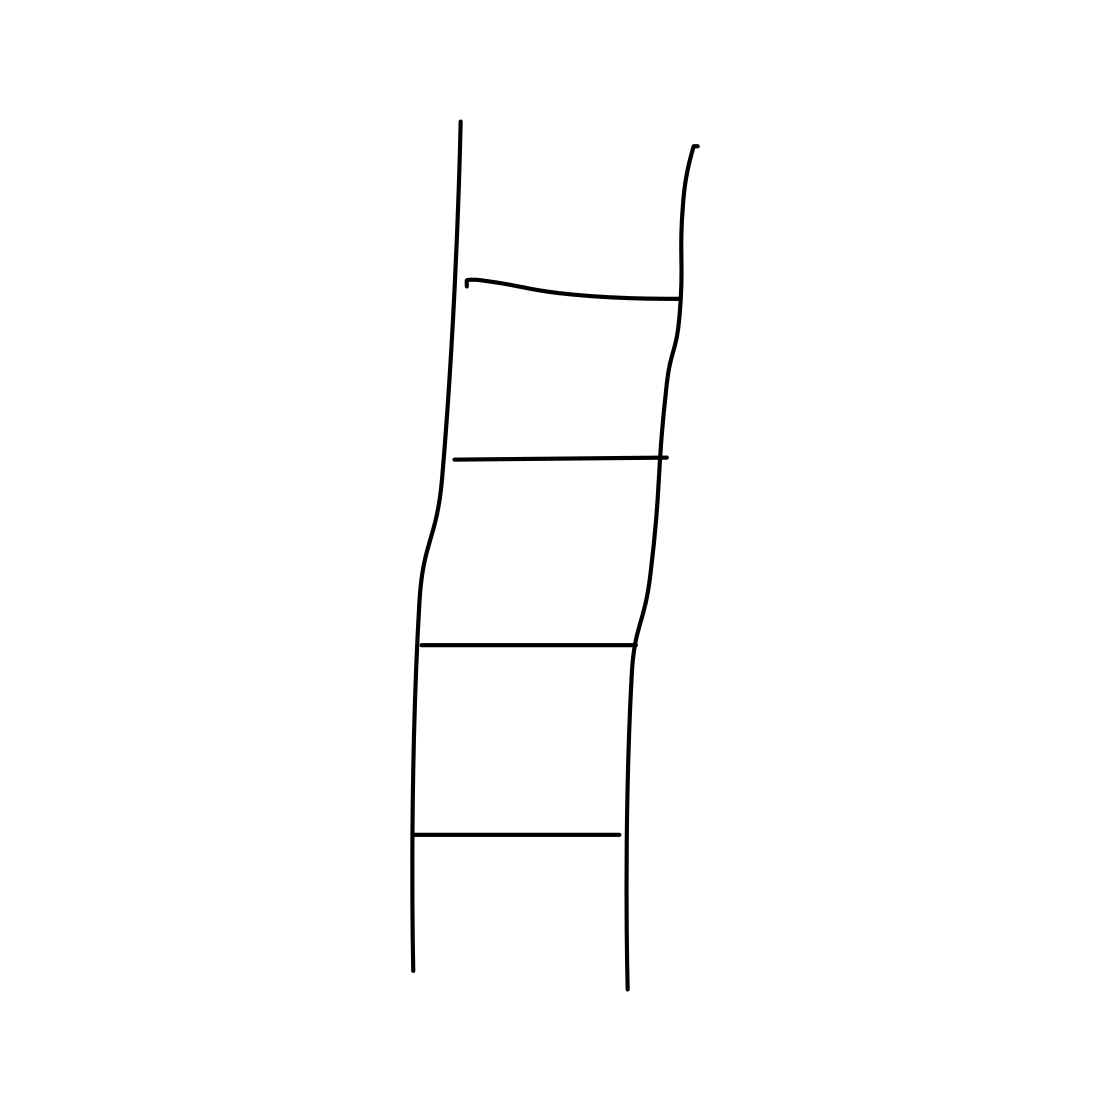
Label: ladder